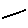
Label: line